Question:
In this picture I had used Data grid with 'AutogeneratedColumn=false'
Now how do I remove the white space in this Datagrid.
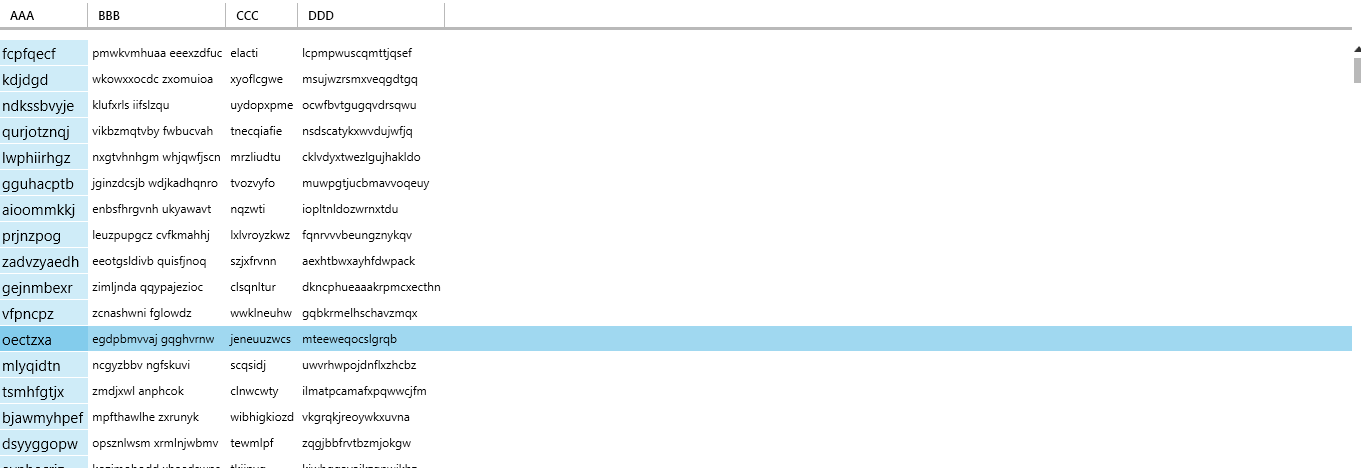
Answer: Set fill width ('*') for the last column:
'''
<DataGrid.Columns>
<!-- The number of columns -->
<!-- The last column -->
<DataGridTextColumn Width="*"/>
</DataGrid.Columns>
'''
Note, that if you want to share space fill between several columns, you have to set relative fill width:
'''
<DataGrid.Columns>
<!-- The number of columns -->
<DataGridTextColumn Width="40*"/>
<DataGridTextColumn Width="20*"/>
</DataGrid.Columns>
'''